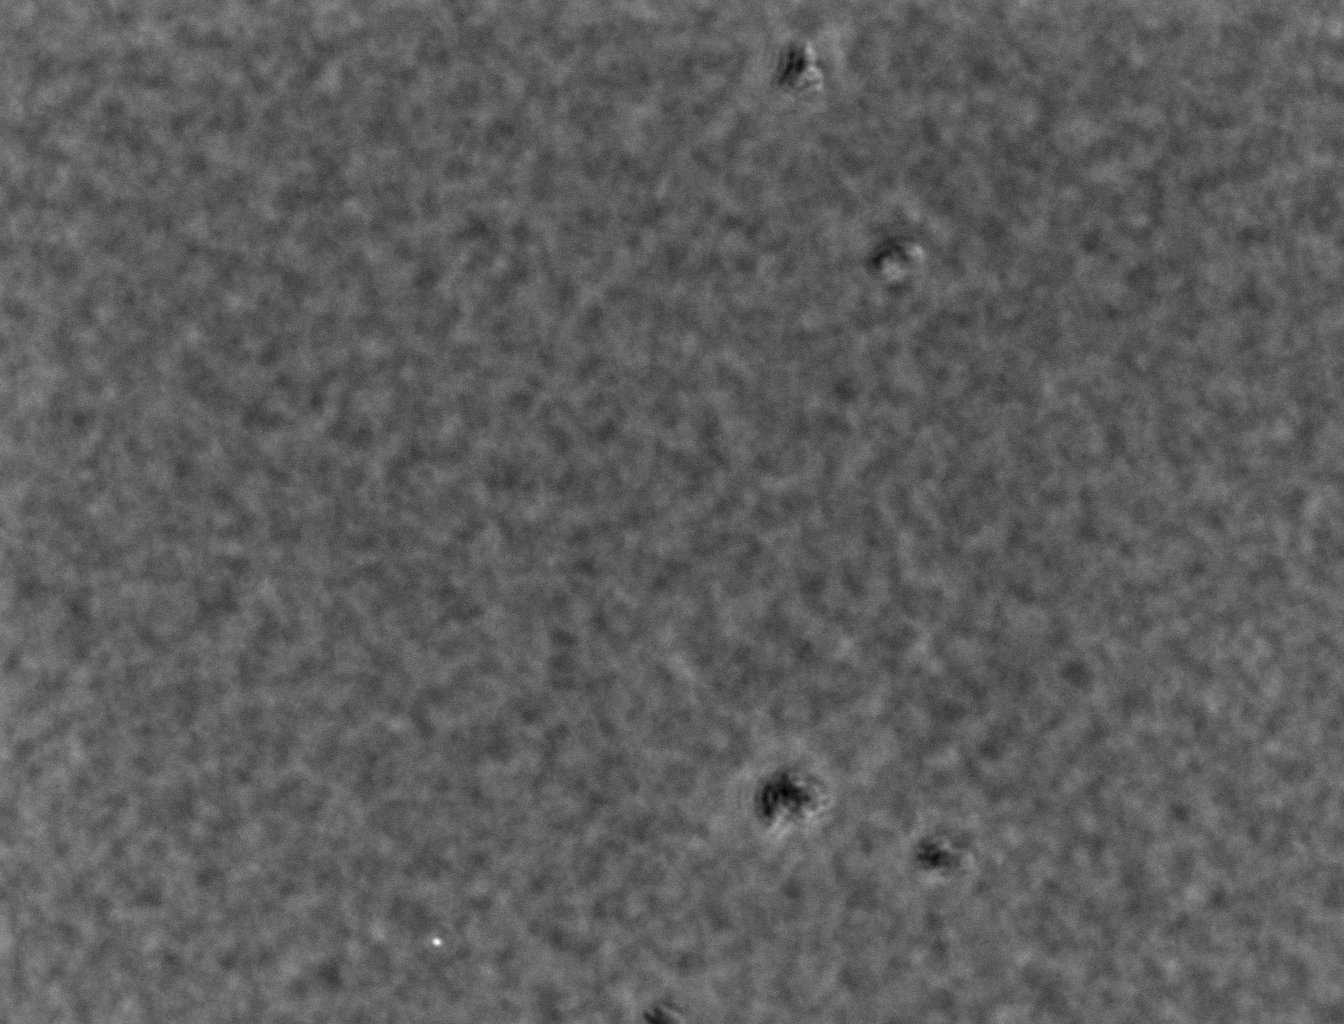
Defocused phase contrast microscopy, 60x objective, 3 h incubation